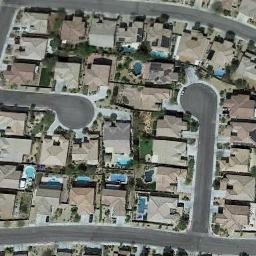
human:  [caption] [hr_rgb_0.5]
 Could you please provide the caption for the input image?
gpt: A dense residential area has lots of trees and houses of the same style while some roads go through the residential area .

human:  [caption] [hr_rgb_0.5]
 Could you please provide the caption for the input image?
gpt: There are many roads and neatly arranged houses and trees in densely populated areas .

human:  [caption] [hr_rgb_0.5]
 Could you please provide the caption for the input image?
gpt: Residential areas are mostly houses, With no open space .

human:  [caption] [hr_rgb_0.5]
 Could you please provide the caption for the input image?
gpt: The dense residential is next to the road .

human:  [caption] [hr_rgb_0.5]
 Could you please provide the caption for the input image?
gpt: There are brown buildings arranged neatly on dense residential area .